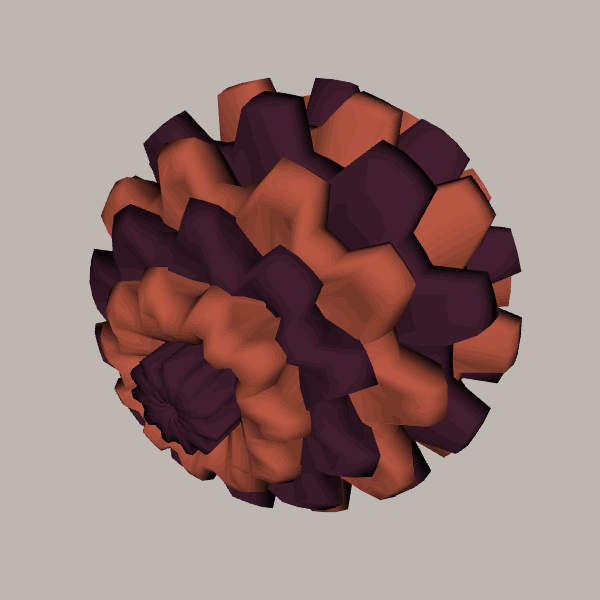
Background: light